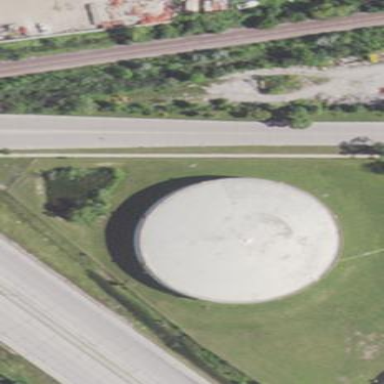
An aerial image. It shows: Building housing man-made water storage tank.